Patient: sex F, age 22
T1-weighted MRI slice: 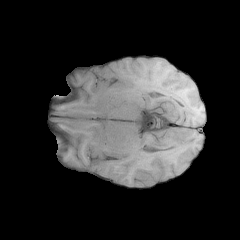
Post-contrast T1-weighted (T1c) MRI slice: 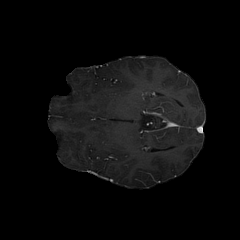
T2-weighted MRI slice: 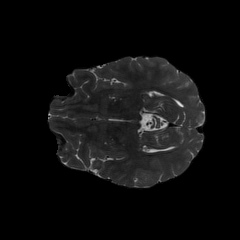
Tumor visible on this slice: yes
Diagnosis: Astrocytoma, IDH-mutant
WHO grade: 2